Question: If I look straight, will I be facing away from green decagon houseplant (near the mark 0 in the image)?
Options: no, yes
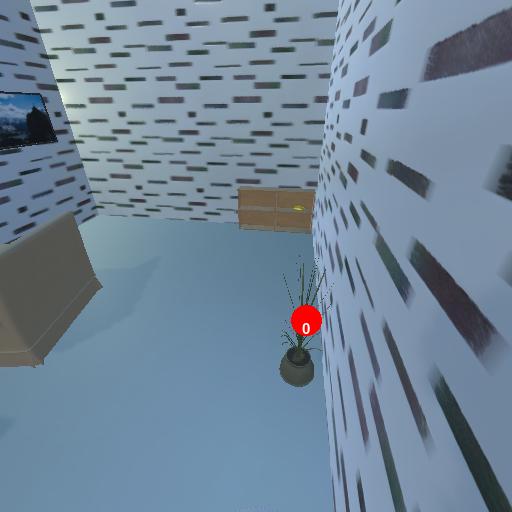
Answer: no